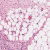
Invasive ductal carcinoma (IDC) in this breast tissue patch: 1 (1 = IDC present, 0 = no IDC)